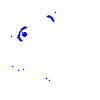
Particle: kaon